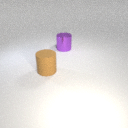
large purple metal cylinder behind large brown rubber cylinder